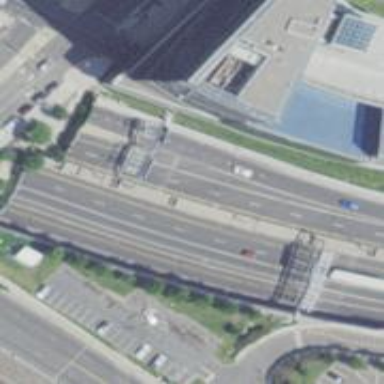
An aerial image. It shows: Toll gantry on the road.